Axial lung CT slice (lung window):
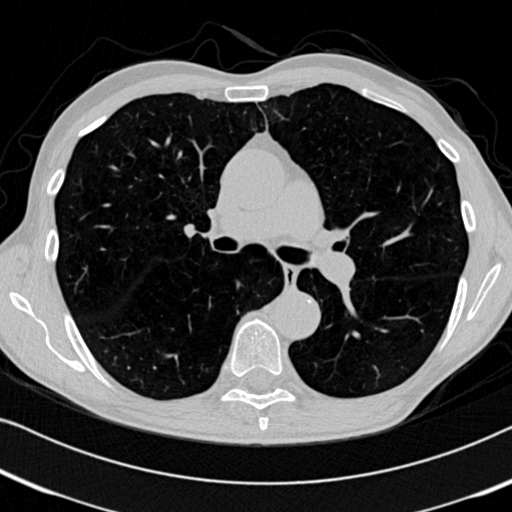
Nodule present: no